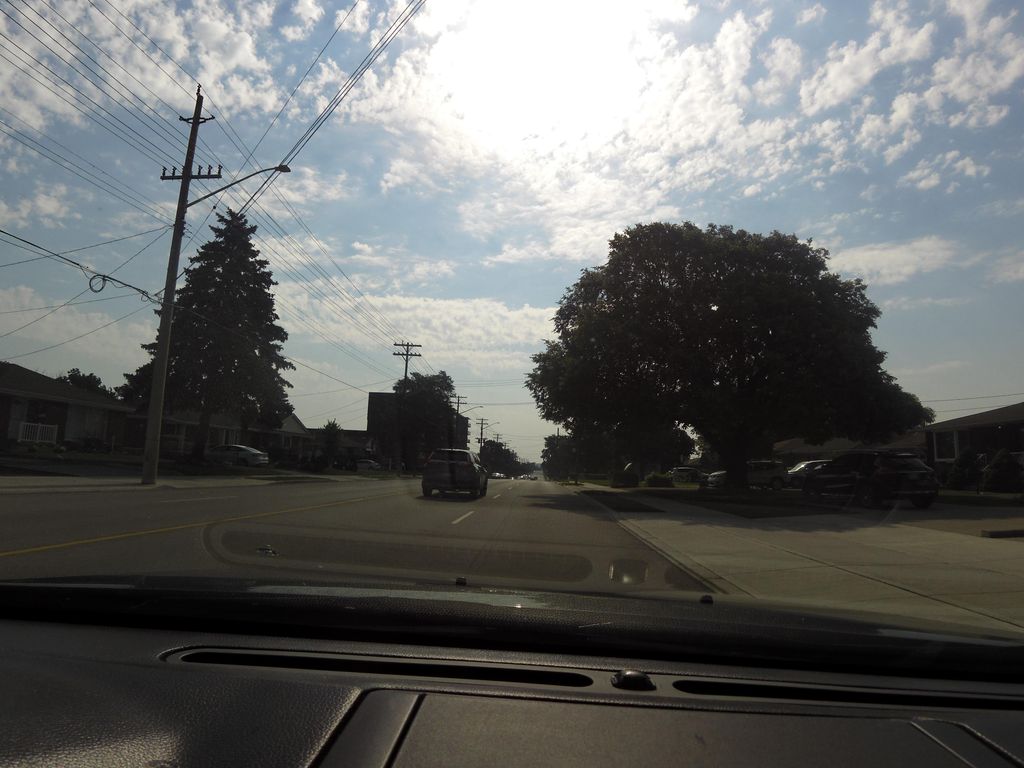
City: hamilton